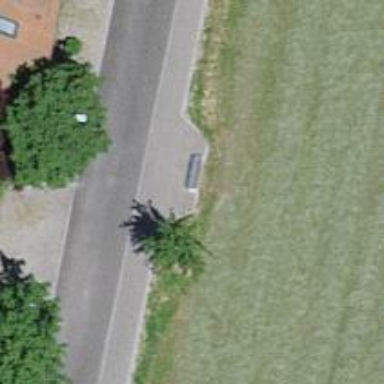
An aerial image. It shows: Bench for seating.